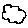
Label: cloud